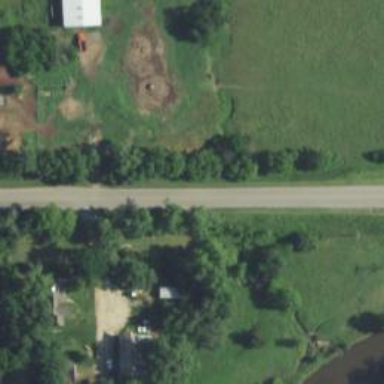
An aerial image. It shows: Tertiary road.